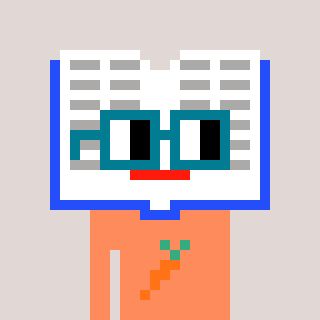
a pixel art character with square dark green glasses, a dictionary-shaped head and a peachy-colored body on a warm background